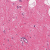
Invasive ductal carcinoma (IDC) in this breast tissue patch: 0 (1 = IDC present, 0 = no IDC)